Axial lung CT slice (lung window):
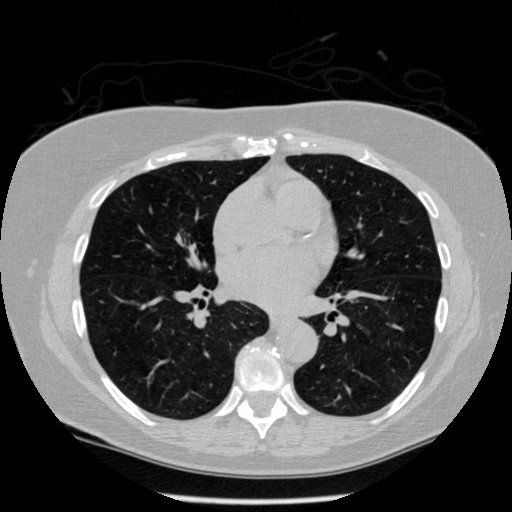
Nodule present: no